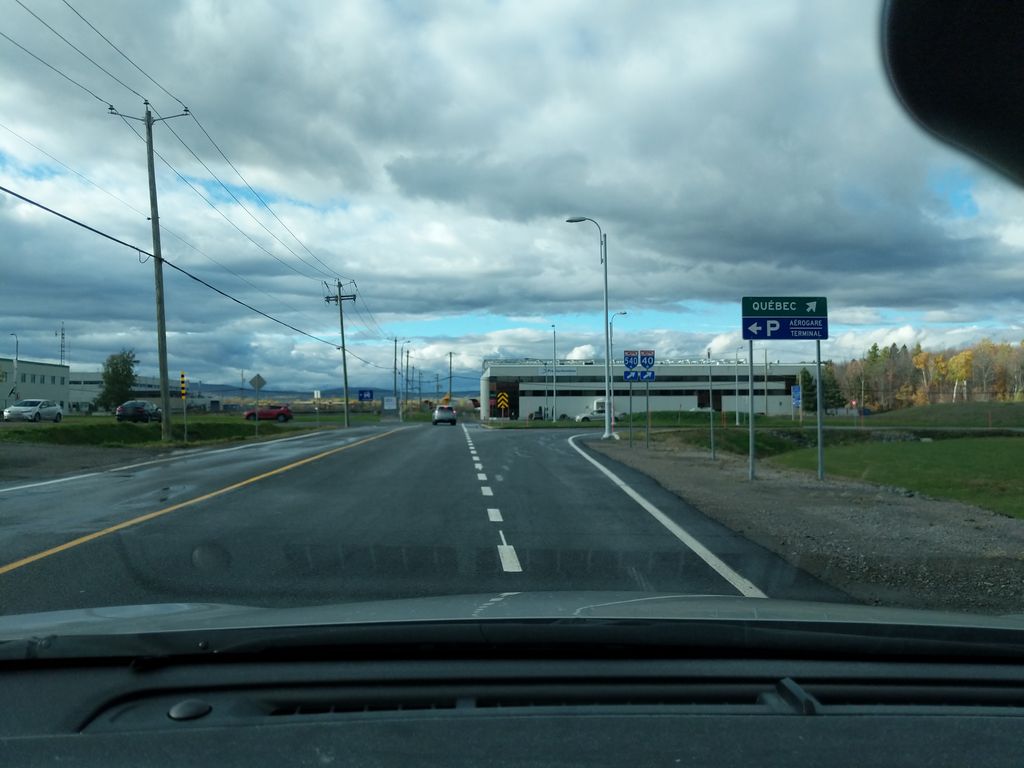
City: quebec_city